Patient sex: F
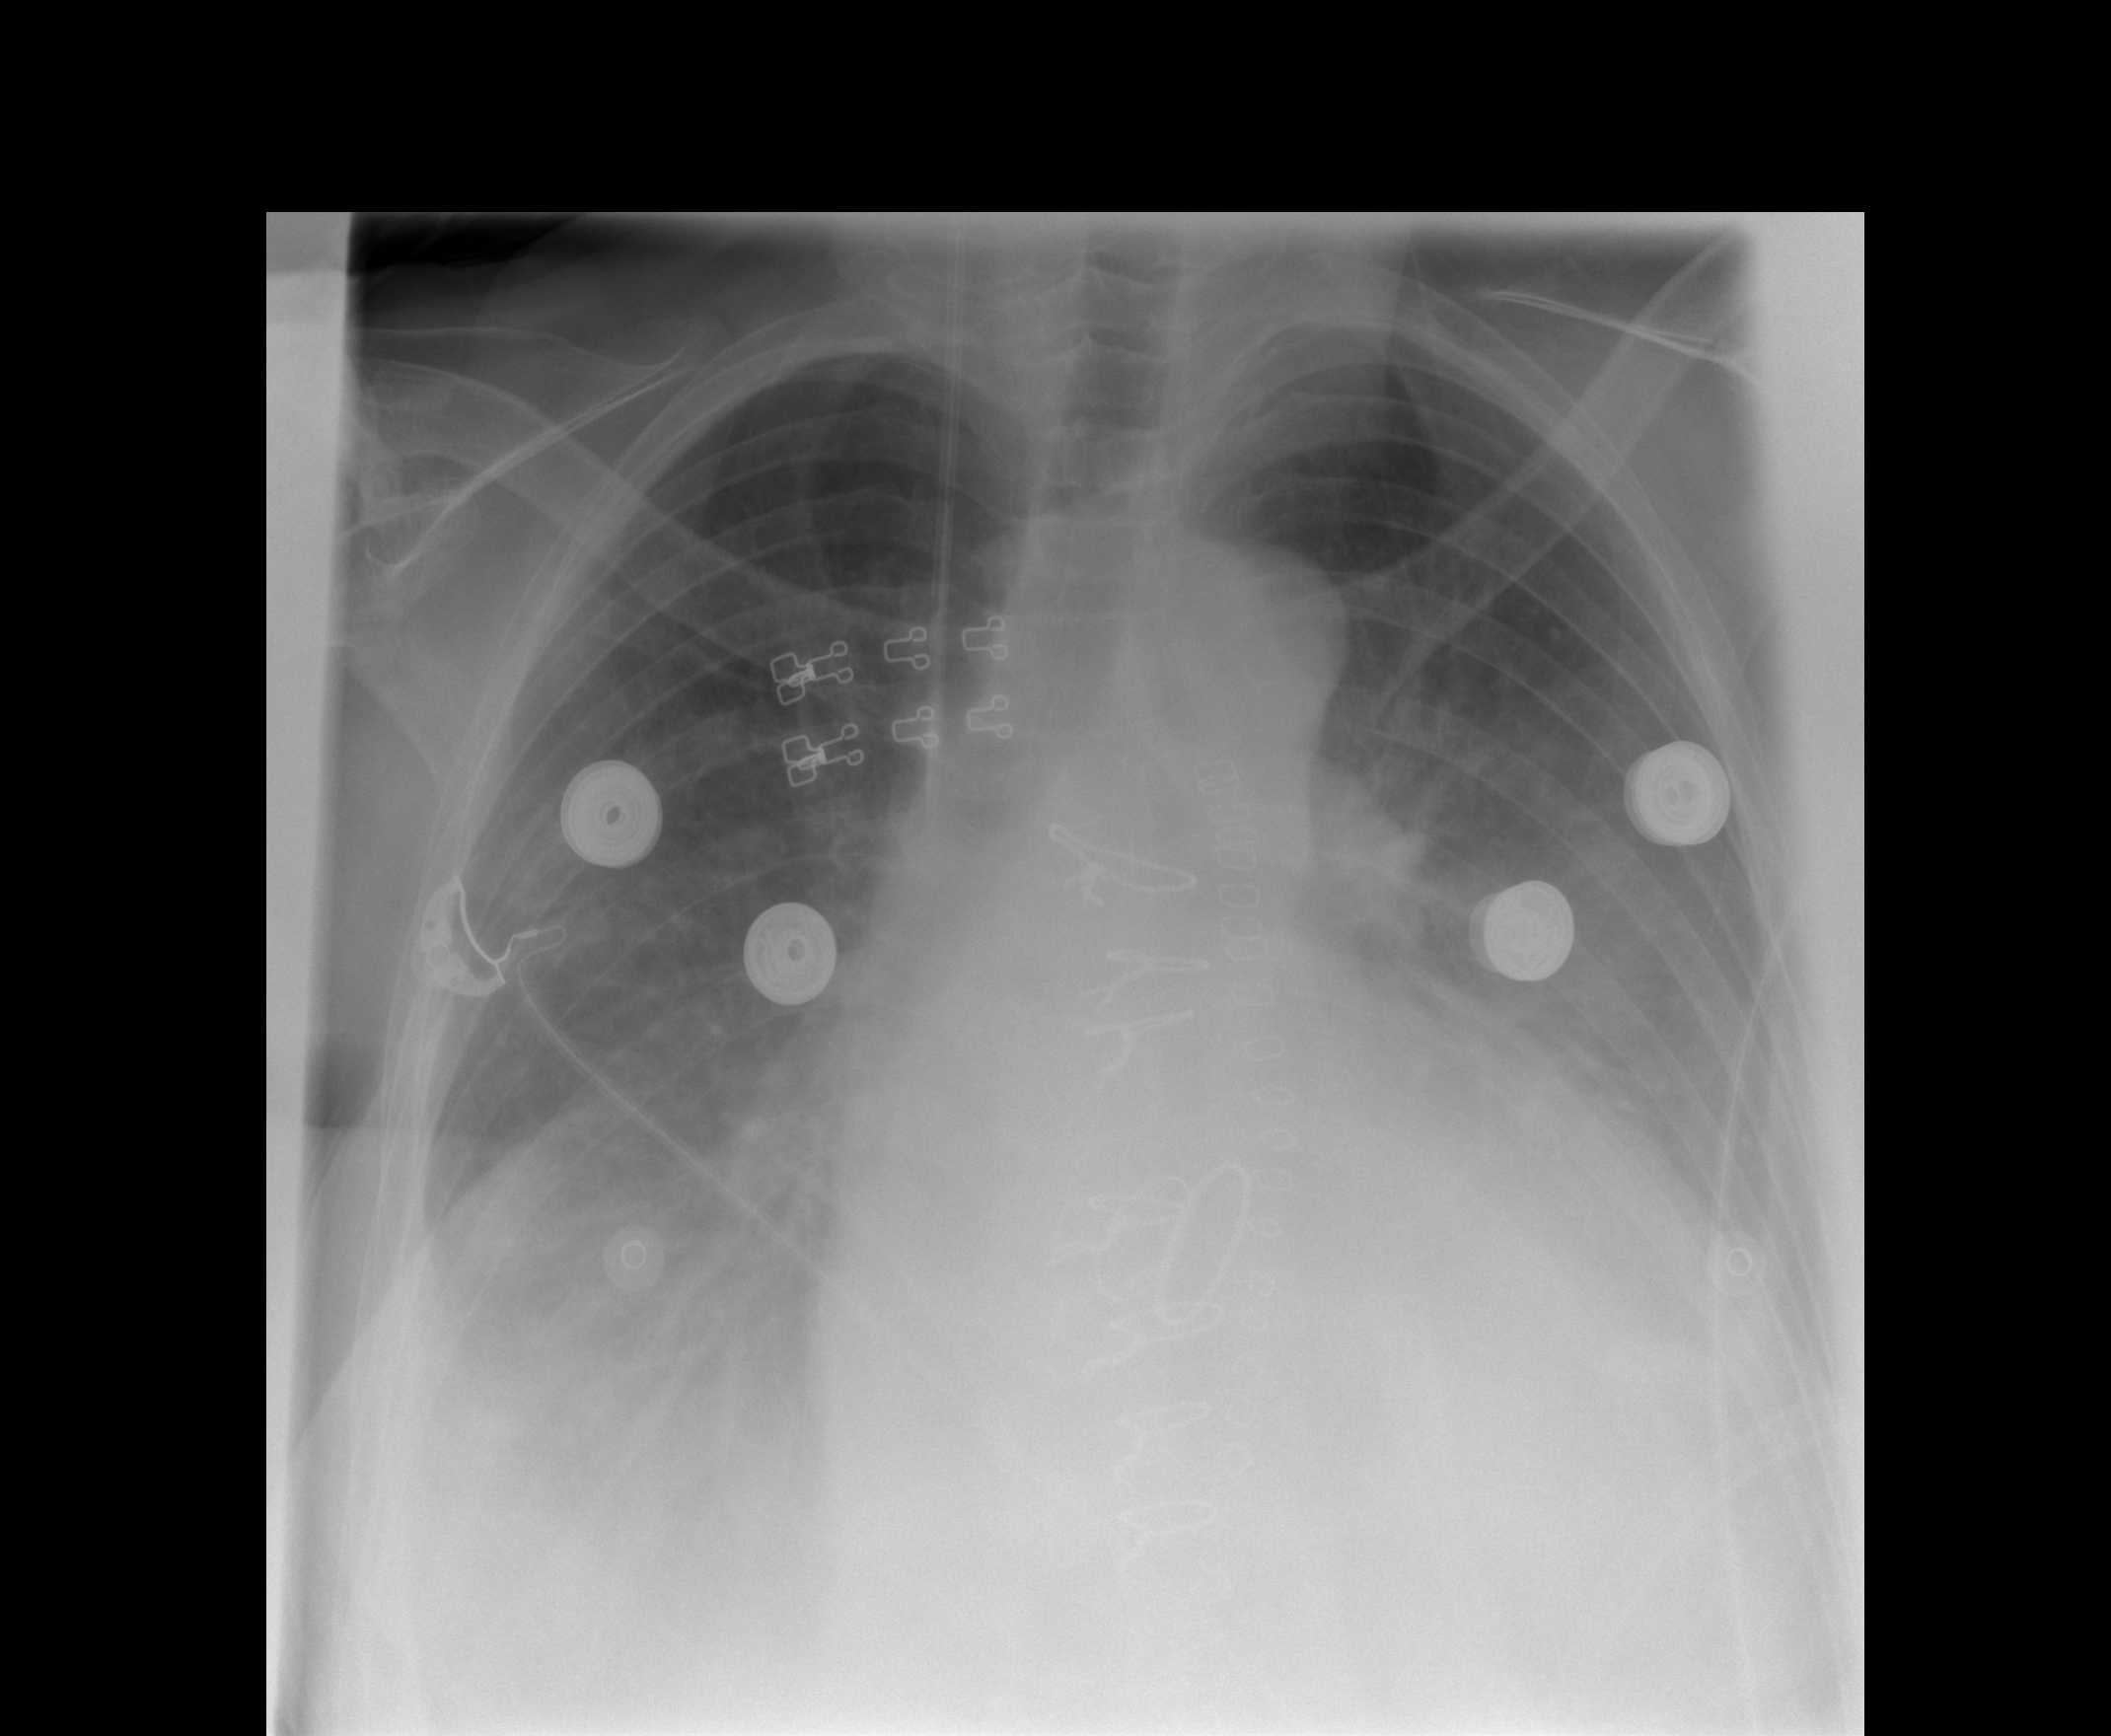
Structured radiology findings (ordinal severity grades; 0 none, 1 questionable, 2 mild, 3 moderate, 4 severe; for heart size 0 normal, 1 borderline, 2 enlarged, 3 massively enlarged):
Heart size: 3
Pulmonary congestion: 2
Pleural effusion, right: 3
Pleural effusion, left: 2
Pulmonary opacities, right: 0
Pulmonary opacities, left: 0
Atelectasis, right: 3
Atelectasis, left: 2